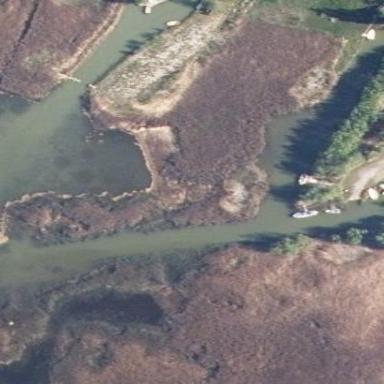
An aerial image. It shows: Wetland area dominated by reedbeds.